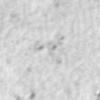
Label: no_change